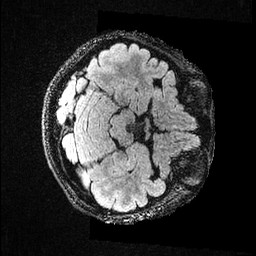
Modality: FLAIR
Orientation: axial
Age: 34
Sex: female
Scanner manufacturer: ge
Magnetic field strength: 3 T
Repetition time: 4.802 s
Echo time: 0.1171 s